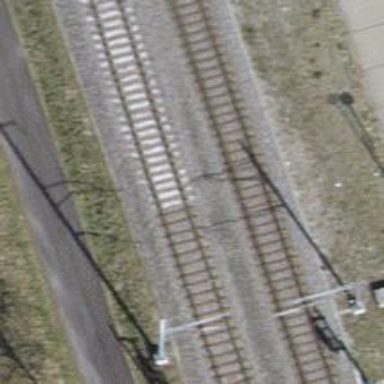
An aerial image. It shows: Railway siding with one electrified track and contact line for powering the train.